高一 · 计数
为增强市民的节能环保意识，某市面向全市征召义务宣传志愿者，现从符合条件的 500 名志愿者中随机抽取 100 名志愿者，他们的年龄情况如下表所示：

| 分组(单位:岁) | 频数 | 频率 |
| :---: | :---: | :---: |
| $[20,25)$ | 5 | 0.05 |
| $[25,30)$ | 1 | 0.20 |
| $[30,35)$ | 35 | 2 |
| $[35,40)$ | 30 | 0.30 |
| $[40,45]$ | 10 | 0.10 |
| 合计 | 100 | 1.00 |

（1）频率分布表中的(1)(2)位置应填什么数据?

（2）补全如图 2.2.1-32 所示的频率分布直方图，再根据频率分布直方图估计这 500 名志愿者中年龄在 $[30,35 ）$ 内的人数。
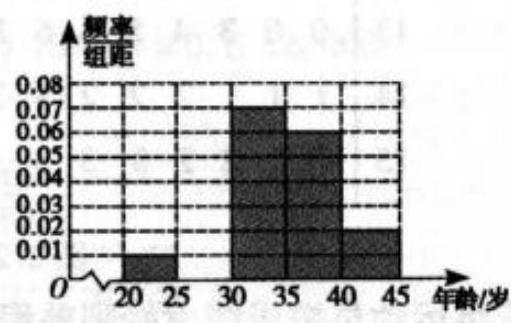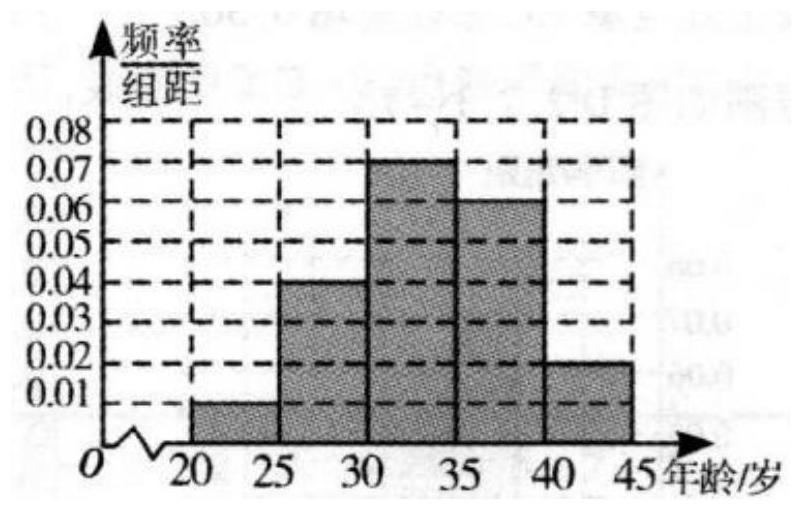
答案: （1）设年龄在 $[25,30 ）$ 内的频数为 $\mathrm{x}$, 年龄在 $[30,35 ）$ 内的频率为 $\mathrm{y}$.方法一根据题意可得 $\frac{x}{100}=0.20, \frac{35}{100}=y$, 解得 $\mathrm{x}=20, \mathrm{y}=0.35$, 故(1)处应填 20 , (2)处应填 0. 35 .

方法二由题意得 $5+x+35+30+10=100,0.05+0.20+y+0.30+0.10=1$, 解得 $x=20, y=0.35$,故(1)处应填 20, (2)处应填 0.35 .

（2）由频率分布表知年龄在 $[25,30 ）$ 内的频率是 0.20 , 组距是 5 . 所以 $\frac{\text { 频率 }}{\text { 组距 }}=\frac{0.20}{5}=0.04$. 补全频率分布直方图如图所示.

根据频率分布直方图估计这 500 名志愿者中年龄在 $[30,35)$ 内的人数为 $500 \times 0.35=175$.